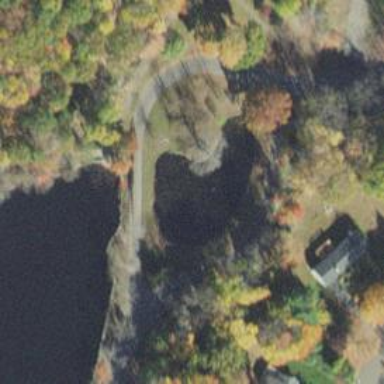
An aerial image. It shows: Pond with natural water.